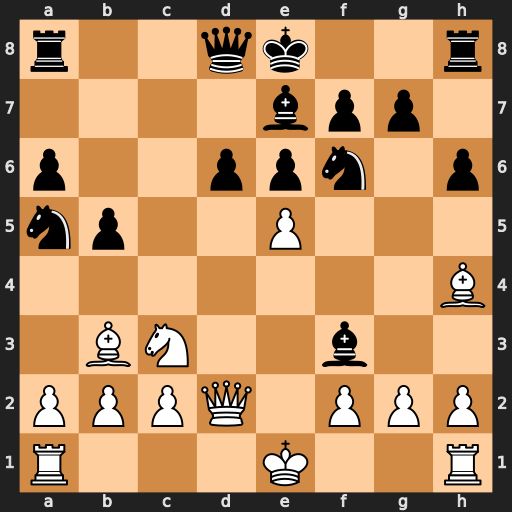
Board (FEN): r2qk2r/4bpp1/p2ppn1p/np2P3/7B/1BN2b2/PPPQ1PPP/R3K2R
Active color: w
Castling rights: KQkq
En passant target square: -
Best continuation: exf6 Bxf6 Bxf6 Qxf6 gxf3